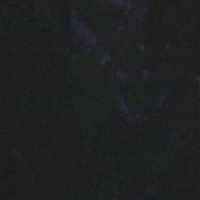
EUNIS habitat code: 23
Species observed at this site:
Ajuga reptans